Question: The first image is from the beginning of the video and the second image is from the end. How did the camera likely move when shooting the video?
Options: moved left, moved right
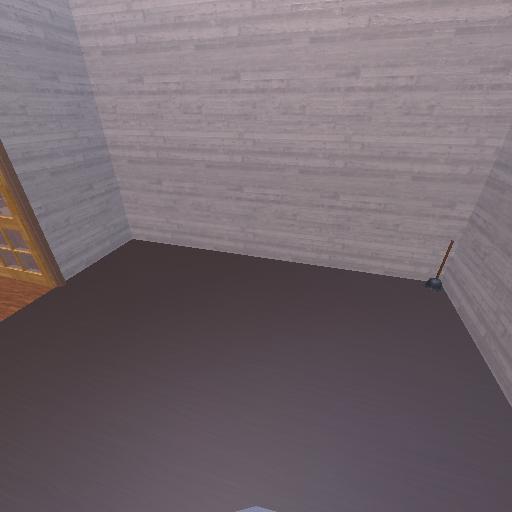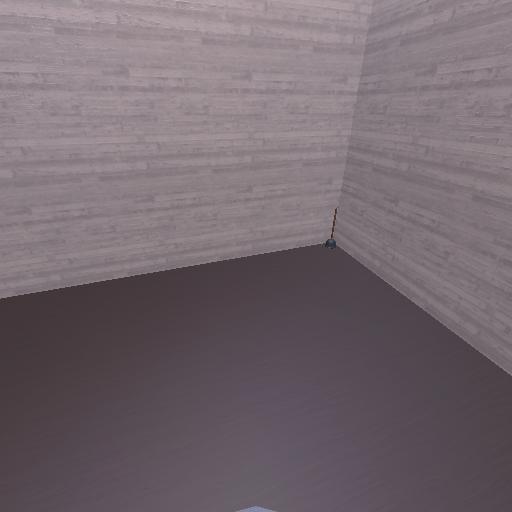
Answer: moved left